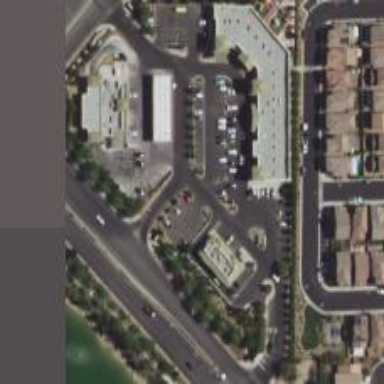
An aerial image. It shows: Retail area.